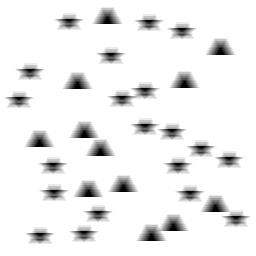
Squares: 0
Triangles: 12
Stars: 20
Total shapes: 32